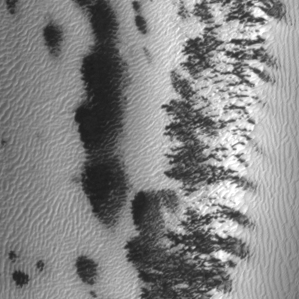
Label: frost